Question: I've been getting reports from my app's users of an error inside CorePlot framework. It does not always happens and I cannot detect a pattern on how to make it crash myself. I would like to know if there is something I can do to avoid this crash.
'''
Exception Type: SIGSEGV
Exception Codes: SEGV_MAPERR at 0x4c69ef75bec0
Crashed Thread: 0
Application Specific Information:
Selector name found in current argument registers: retain
Thread 0 Crashed:
0 libobjc.A.dylib 0x00007fff885c80dd objc_msgSend + 29
1 AppKit 0x00007fff8f045916 +[NSGraphicsContext setCurrentContext:] + 76
2 CorePlot 0x0000000104f10119 CPTPopCGContext + 40
3 CorePlot 0x0000000104f10051 -[NSAttributedString(CPTPlatformSpecificAttributedStringExtensions) drawInRect:inContext:] + 80
4 CorePlot 0x0000000104f05822 -[CPTTextLayer renderAsVectorInContext:] + 513
5 CorePlot 0x0000000104f06058 -[CPTLayer drawInContext:] + 55
6 QuartzCore 0x00007fff82dfe0c3 _ZN2CA5Layer8display_Ev + 657
7 QuartzCore 0x00007fff82dfc7fd _ZN2CA5Layer17display_if_neededEPNS_11TransactionE + 603
8 QuartzCore 0x00007fff82dfbe81 _ZN2CA5Layer28layout_and_display_if_neededEPNS_11TransactionE + 35
9 QuartzCore 0x00007fff82dfb612 _ZN2CA7Context18commit_transactionEPNS_11TransactionE + 242
10 QuartzCore 0x00007fff82dfb3ae _ZN2CA11Transaction6commitEv + 390
11 QuartzCore 0x00007fff82e09f19 _ZN2CA11Transaction17observer_callbackEP19__CFRunLoopObservermPv + 71
12 CoreFoundation 0x00007fff8b53f127 __CFRUNLOOP_IS_CALLING_OUT_TO_AN_OBSERVER_CALLBACK_FUNCTION__ + 23
13 CoreFoundation 0x00007fff8b53f080 __CFRunLoopDoObservers + 368
14 CoreFoundation 0x00007fff8b530bf8 CFRunLoopRunSpecific + 328
15 HIToolbox 0x00007fff9130f56f RunCurrentEventLoopInMode + 235
16 HIToolbox 0x00007fff9130f2ea ReceiveNextEventCommon + 431
17 HIToolbox 0x00007fff9130f12b _BlockUntilNextEventMatchingListInModeWithFilter + 71
18 AppKit 0x00007fff8f0719bb _DPSNextEvent + 978
19 AppKit 0x00007fff8f070f68 -[NSApplication nextEventMatchingMask:untilDate:inMode:dequeue:] + 346
20 AppKit 0x00007fff8f066bf3 -[NSApplication run] + 594
21 AppKit 0x00007fff8efe3354 NSApplicationMain + 1832
22 MyApp 0x0000000104afcc3a main (ReceiptCheck.h:4779)
23 libdyld.dylib 0x00007fff830fd5c9 start + 1
'''
I use CorePlot for 2 types of graphics: a pie and bar chart, I display 2 simultaneously, take a look:

> My app uses ARC and runs only in yosemite. Here is my code:
'''
-(void)createGraphs{
[self updateChartTextStyles];
self.completedGraph = [self createGraphWithHostView:self.completedGraphHostingView];
self.uncompletedGraph = [self createGraphWithHostView:self.uncompletedGraphHostingView];
}
-(CPTXYGraph *)createGraphWithHostView:(CPTGraphHostingView *)hostView{
CPTXYGraph *graph = [[CPTXYGraph alloc]initWithFrame:self.completedGraphHostingView.bounds];
graph.plotAreaFrame.fill = [CPTFill fillWithColor:[CPTColor clearColor]];
graph.paddingBottom = 0;
graph.paddingTop = 0;
graph.paddingLeft = 0;
graph.paddingRight = 0;
graph.masksToBorder = NO;
[graph setTitleTextStyle:self.chartTitleStyle];
hostView.hostedGraph = graph;
return graph;
}
-(void)updateChartTextStyles{
CPTMutableTextStyle *textStyle = [CPTMutableTextStyle textStyle];
textStyle.fontName = [[ThemeManager mainFont] labelFont].fontName;
textStyle.fontSize = [[[ThemeManager mainFont] labelFont] pointSize];
textStyle.color = [CPTColor colorWithCGColor:[NSColor blackColor].CGColor];
self.chartLabelStyle = textStyle;
textStyle = [CPTMutableTextStyle textStyle];
textStyle.fontName = [[ThemeManager mainFont].titleFont fontName];
textStyle.fontSize = [[ThemeManager mainFont].titleFont pointSize];
textStyle.color = [CPTColor colorWithCGColor:[NSColor blackColor].CGColor];
self.chartTitleStyle = textStyle;
}
-(void)removeAllPlotsInGraph:(CPTGraph *)graph{
NSArray *allPlots = [graph.allPlots copy];
for (CPTPlot *plot in allPlots) {
[graph removePlot:plot];
}
}
-(void)setPieChartPlotToGraph:(CPTGraph *)graph withIdentifier:(NSString *)identifier{
[self removeAllPlotsInGraph:graph];
CPTPieChart *pieChart = [[CPTPieChart alloc]init];
pieChart.dataSource = self;
pieChart.delegate = self;
pieChart.pieRadius = (graph.hostingView.bounds.size.height*.7)/2;
pieChart.identifier = identifier;
CPTMutableShadow *shadow = [CPTMutableShadow shadow];
shadow.shadowColor = [CPTColor colorWithCGColor:[NSColor grayColor].CGColor];
shadow.shadowBlurRadius = 3;
shadow.shadowOffset = CGSizeMake(1, -1);
[pieChart setShadow:shadow];
graph.plotAreaFrame.paddingTop = 0;
graph.plotAreaFrame.paddingRight = 0;
graph.plotAreaFrame.paddingBottom = 0;
graph.plotAreaFrame.paddingLeft = 0;
[graph.axisSet setHidden:YES];
CPTXYPlotSpace *plotSpace = (CPTXYPlotSpace *)graph.defaultPlotSpace;
plotSpace.yRange = [CPTPlotRange plotRangeWithLocation:CPTDecimalFromInt(0)
length:CPTDecimalFromInt(10)];
plotSpace.xRange = [CPTPlotRange plotRangeWithLocation:CPTDecimalFromInt(0)
length:CPTDecimalFromInt(10)];
[graph addPlot:pieChart];
}
-(CPTBarPlot *)createBarPlotWithIdentifier:(NSString *)identifier withColor1:(NSColor *)color1 andColor2:(NSColor *)color2{
CPTBarPlot *barChart = [[CPTBarPlot alloc]init];
barChart.paddingBottom = 0;
barChart.paddingLeft = 0;
barChart.paddingRight = 0;
barChart.paddingTop = 0;
barChart.dataSource = self;
barChart.delegate = self;
barChart.identifier = identifier;
barChart.barWidth = CPTDecimalFromFloat(.7);
barChart.barCornerRadius = 6;
barChart.lineStyle = nil;
CPTMutableShadow *shadow = [CPTMutableShadow shadow];
shadow.shadowColor = [CPTColor grayColor];
shadow.shadowBlurRadius = 3;
shadow.shadowOffset = CGSizeMake(1, -1);
[barChart setShadow:shadow];
CPTGradient *gradient = [CPTGradient gradientWithBeginningColor:[CPTColor colorWithCGColor:color1.CGColor] endingColor:[CPTColor colorWithCGColor:color2.CGColor]];
barChart.fill = [CPTFill fillWithGradient:gradient];
return barChart;
}
-(void)setBarPlotToGraph:(CPTGraph *)graph withIdentifier:(NSString *)identifier andComposedColor:(ComposedColor *)composedColor{
[self removeAllPlotsInGraph:graph];
graph.plotAreaFrame.paddingTop = 10.0;
graph.plotAreaFrame.paddingRight = 0.00;
graph.plotAreaFrame.paddingBottom = 30.0;
graph.plotAreaFrame.paddingLeft = 0;
[graph addPlot:[self createBarPlotWithIdentifier:identifier withColor1:composedColor.baseColor andColor2:composedColor.brightColor]];
CPTXYPlotSpace *plotSpace = (CPTXYPlotSpace *)graph.defaultPlotSpace;
plotSpace.yRange = [CPTPlotRange plotRangeWithLocation:CPTDecimalFromInt(0)
length:CPTDecimalFromInt(15)];
plotSpace.xRange = [CPTPlotRange plotRangeWithLocation:CPTDecimalFromInt(-1)
length:CPTDecimalFromInt(8)];
CPTXYAxisSet *axisSet = (CPTXYAxisSet *)graph.axisSet;
CPTXYAxis *xAxis = axisSet.xAxis;
xAxis.orthogonalCoordinateDecimal = CPTDecimalFromInt(0);
xAxis.majorIntervalLength = CPTDecimalFromInt(1);
xAxis.minorTicksPerInterval = 0;
xAxis.labelingPolicy = CPTAxisLabelingPolicyNone;
xAxis.axisConstraints = [CPTConstraints constraintWithLowerOffset:0];
NSArray *dayOfWeekLabels = [NSDate daysOfTheWeekNamesAbbreviated:YES];
NSMutableArray *customXLabels = [NSMutableArray array];
NSDate *tempDate = self.startDate;
for (int i = 0; i < 7; i++) {
CPTAxisLabel *label = [[CPTAxisLabel alloc]initWithText:[NSString stringWithFormat:@"%@ %i",dayOfWeekLabels[i], tempDate.day] textStyle:self.chartLabelStyle];
tempDate = [tempDate addDays:1];
label.tickLocation = [@(i) decimalValue];
label.offset = xAxis.labelOffset + xAxis.majorTickLength;
// label.rotation = M_PI/4.0;
[customXLabels addObject:label];
}
xAxis.axisLabels = [NSSet setWithArray:customXLabels];
CPTXYAxis *yAxis = axisSet.yAxis;
yAxis.title = @"Value";
yAxis.titleOffset = 50.f;
yAxis.labelingPolicy = CPTAxisLabelingPolicyNone;
yAxis.axisConstraints = [CPTConstraints constraintWithLowerOffset:0];
}
-(void)updateCharts{
[self updateCompletedChart];
[self updateUncompletedChart];
}
-(void)updateUncompletedChart{
self.uncompletedTasksGraphData = [self calculateChartDataWithTasks:self.uncompletedTasks groupType:[self groupTypeForGraph] chartType:[self chartTypeForGraph]];
if (self.pieChartButton.state) {
[self setPieChartPlotToGraph:self.uncompletedGraph withIdentifier:UNCOMPLETED_PIE_CHART_IDENTIFIER];
}
else if(self.barChartButton.state){
[self setBarPlotToGraph:self.uncompletedGraph withIdentifier:UNCOMPLETED_BAR_CHART_IDENTIFIER andComposedColor:[[ComposedColorManager defaultInstance]composedColorWithCode:@"Red"]];
}
[self.uncompletedGraph reloadData];
}
-(void)updateCompletedChart{
self.completedTasksGraphData = [self calculateChartDataWithTasks:self.completedTasks groupType:[self groupTypeForGraph] chartType:[self chartTypeForGraph]];
if (self.pieChartButton.state) {
[self setPieChartPlotToGraph:self.completedGraph withIdentifier:COMPLETED_PIE_CHART_IDENTIFIER];
}
else if(self.barChartButton.state){
[self setBarPlotToGraph:self.completedGraph withIdentifier:COMPLETED_BAR_CHART_IDENTIFIER andComposedColor:[[ComposedColorManager defaultInstance]composedColorWithCode:@"Green"]];
}
[self.completedGraph reloadData];
}
/////////////////////////////////////////////////////////////
#pragma mark Graph Data Source
/////////////////////////////////////////////////////////////
-(NSMutableArray *)chartDataForIdentifier:(NSString *)identifier{
if (identifier == COMPLETED_PIE_CHART_IDENTIFIER || identifier == COMPLETED_BAR_CHART_IDENTIFIER) {
return self.completedTasksGraphData;
}
else if(identifier == UNCOMPLETED_PIE_CHART_IDENTIFIER || identifier == UNCOMPLETED_BAR_CHART_IDENTIFIER){
return self.uncompletedTasksGraphData;
}
else{
throwNotImplementedException;
}
}
-(NSUInteger )numberOfRecordsForPlot:(CPTPlot *)plot{
if (plot.identifier == COMPLETED_PIE_CHART_IDENTIFIER || plot.identifier == UNCOMPLETED_PIE_CHART_IDENTIFIER) {
return [[self chartDataForIdentifier:(NSString *)plot.identifier] count];
}
else{
return 7;
}
}
-(NSNumber *)numberForPlot:(CPTPlot *)plot field:(NSUInteger)fieldEnum recordIndex:(NSUInteger)idx{
if (plot.identifier == COMPLETED_PIE_CHART_IDENTIFIER || plot.identifier == UNCOMPLETED_PIE_CHART_IDENTIFIER) {
if (fieldEnum == CPTPieChartFieldSliceWidth) {
NSMutableArray *graphData = [self chartDataForIdentifier:(NSString *)plot.identifier];
return [graphData[idx] numberValue];
}
else{
return @(0);
}
}
else if(plot.identifier == COMPLETED_BAR_CHART_IDENTIFIER || plot.identifier == UNCOMPLETED_BAR_CHART_IDENTIFIER){
if (fieldEnum == CPTScatterPlotFieldX) {
return @(idx);
}
else if(fieldEnum == CPTScatterPlotFieldY){
NSDate *date = [self.startDate addDays:idx];
NSMutableArray *graphData = [self chartDataForIdentifier:(NSString *)plot.identifier];
float sum = [graphData chartDataSumWithDate:date];
return @(sum);
}
else{
return @(0);
}
}
else{
throwNotImplementedException;
}
}
-(CPTLayer *)dataLabelForPlot:(CPTPlot *)plot recordIndex:(NSUInteger)idx{
if (plot.identifier == COMPLETED_PIE_CHART_IDENTIFIER || plot.identifier == UNCOMPLETED_PIE_CHART_IDENTIFIER) {
NSMutableArray *chartDataArray = [self chartDataForIdentifier:(NSString *)plot.identifier];
ChartData *chartData = chartDataArray[idx];
CPTTextLayer *textLayer = [[CPTTextLayer alloc]initWithText:[chartData labelWithPercentage]];
[textLayer setTextStyle:self.chartLabelStyle];
return textLayer;
}
else{
NSMutableArray *chartData = [self chartDataForIdentifier:(NSString *)plot.identifier];
NSDate *date = [[self.startDate addDays:idx] dateAsDateWithoutTime];
float sum = [chartData chartDataSumWithDate:date];
if (sum == 0) {
return nil;
}
CPTTextLayer *textLayer = [[CPTTextLayer alloc]initWithText:[NSString stringWithFormat:@"%.0f", sum]];
return textLayer;
}
}
-(CPTFill *)sliceFillForPieChart:(CPTPieChart *)pieChart recordIndex:(NSUInteger)index{
if (pieChart.identifier == COMPLETED_PIE_CHART_IDENTIFIER || pieChart.identifier == UNCOMPLETED_PIE_CHART_IDENTIFIER) {
NSMutableArray *chartData = [self chartDataForIdentifier:(NSString *)pieChart.identifier];
ChartData *data = chartData[index];
if (data.color && data.color2) {
CPTColor *cptColor1, *cptColor2;
cptColor1 = [CPTColor colorWithCGColor:data.color.CGColor];
cptColor2 = [CPTColor colorWithCGColor:data.color2.CGColor];
CPTGradient *gradient = [CPTGradient gradientWithBeginningColor:cptColor1 endingColor:cptColor2];
return [CPTFill fillWithGradient:gradient];
}
else{
CPTColor *color = [CPTColor colorWithCGColor:data.color.CGColor];
CPTFill *fill = [CPTFill fillWithColor:color];
return fill;
}
}
else{
throwNotImplementedException;
}
}
'''
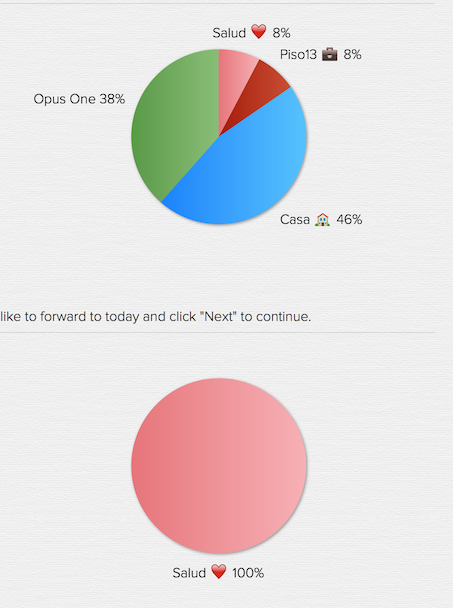
Answer: I believe this issue has been fixed. Release 1.6 should be out soon, or you can pull the latest code from <URL>.